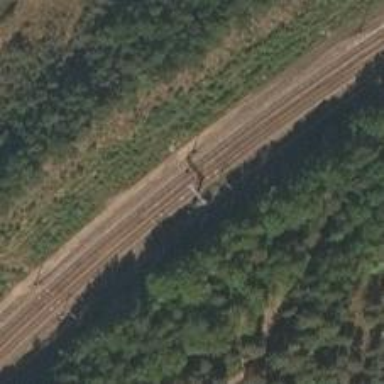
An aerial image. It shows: Railway signal.